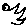
Label: bird